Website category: jobs
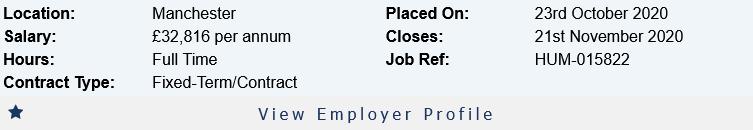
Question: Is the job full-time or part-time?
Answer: Full Time

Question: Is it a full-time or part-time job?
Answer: Full Time

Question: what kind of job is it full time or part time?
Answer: Full Time

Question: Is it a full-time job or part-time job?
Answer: Full Time

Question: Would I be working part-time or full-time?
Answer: Full Time

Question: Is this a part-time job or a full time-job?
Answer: Full Time

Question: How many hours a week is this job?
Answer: Full Time

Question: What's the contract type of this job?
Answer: Fixed-Term/Contract

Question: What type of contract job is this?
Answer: Fixed-Term/Contract

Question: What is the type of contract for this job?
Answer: Fixed-Term/Contract

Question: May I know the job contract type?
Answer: Fixed-Term/Contract

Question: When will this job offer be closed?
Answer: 21st November 2020

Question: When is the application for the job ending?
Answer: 21st November 2020

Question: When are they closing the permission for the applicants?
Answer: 21st November 2020

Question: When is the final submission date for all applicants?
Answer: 21st November 2020

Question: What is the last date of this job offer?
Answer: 21st November 2020

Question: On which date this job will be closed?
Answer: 21st November 2020

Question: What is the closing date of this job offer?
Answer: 21st November 2020

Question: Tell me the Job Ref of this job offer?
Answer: HUM-015822

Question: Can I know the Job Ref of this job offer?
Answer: HUM-015822

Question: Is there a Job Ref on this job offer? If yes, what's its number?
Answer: HUM-015822

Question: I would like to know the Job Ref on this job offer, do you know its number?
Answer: HUM-015822

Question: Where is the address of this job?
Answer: Manchester

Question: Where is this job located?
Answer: Manchester

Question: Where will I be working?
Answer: Manchester

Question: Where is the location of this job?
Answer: Manchester

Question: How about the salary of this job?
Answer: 32,816 per annum

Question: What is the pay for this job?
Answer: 32,816 per annum

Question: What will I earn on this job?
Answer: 32,816 per annum

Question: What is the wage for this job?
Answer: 32,816 per annum

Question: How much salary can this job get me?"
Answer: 32,816 per annum

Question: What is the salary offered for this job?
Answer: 32,816 per annum

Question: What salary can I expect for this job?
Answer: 32,816 per annum

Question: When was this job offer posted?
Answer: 23rd October 2020

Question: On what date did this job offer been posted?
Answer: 23rd October 2020